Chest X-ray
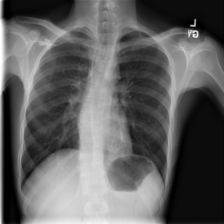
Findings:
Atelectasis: negative
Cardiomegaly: negative
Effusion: negative
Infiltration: negative
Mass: negative
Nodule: negative
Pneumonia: negative
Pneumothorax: negative
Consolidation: negative
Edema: negative
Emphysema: negative
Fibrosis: negative
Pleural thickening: negative
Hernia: negative